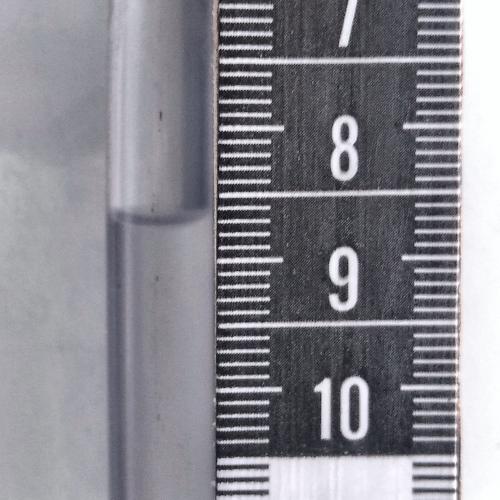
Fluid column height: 8.7 cm